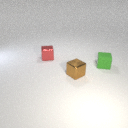
small red metal cube to the left of small brown metal cube